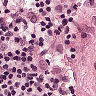
Metastatic tissue present: no